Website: lowes
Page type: billing-address
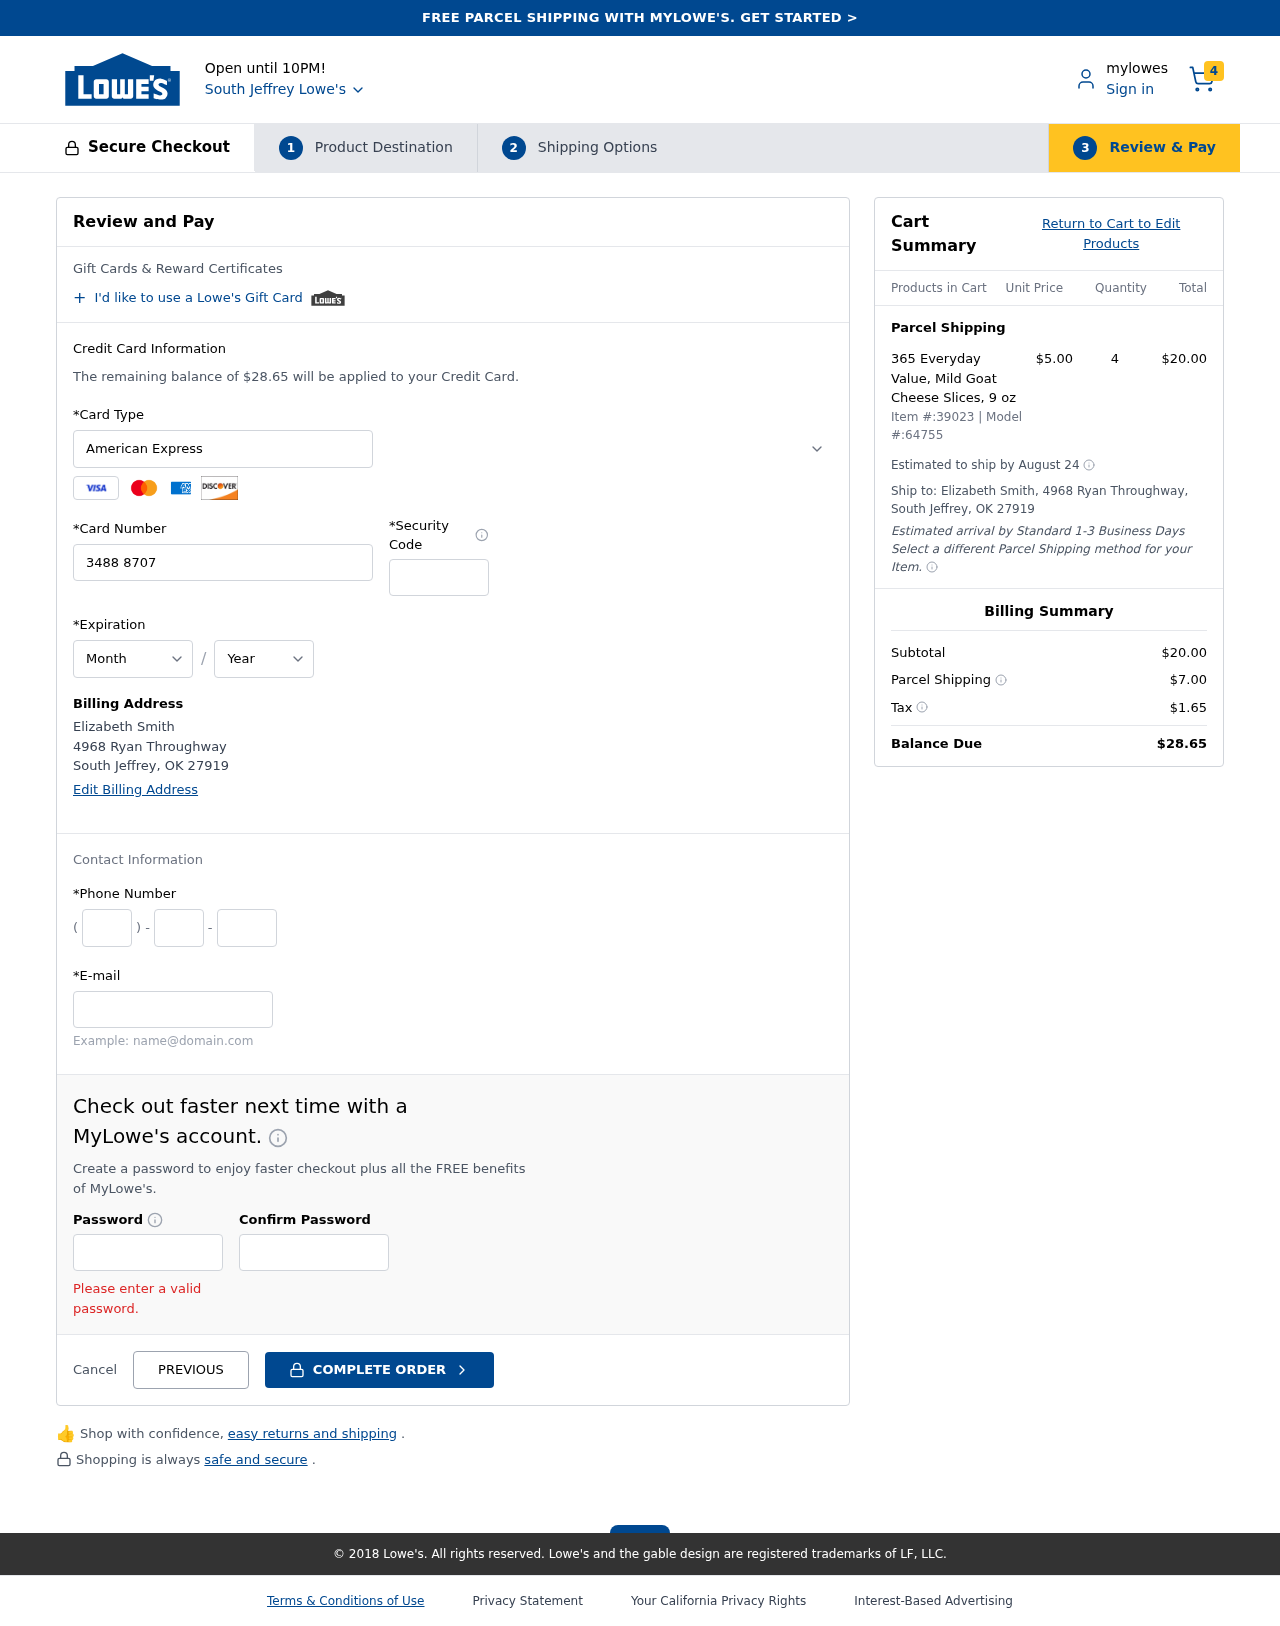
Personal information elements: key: PII_CARD_CVV
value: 1212
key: PII_CARD_EXPIRY_MONTH
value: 04
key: PII_CARD_EXPIRY_YEAR
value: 28
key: PII_CARD_NUMBER
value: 3488 8707 0439 360
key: PII_CARD_TYPE
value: American Express
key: PII_CITY
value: South Jeffrey
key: PII_CITY_STATE_ZIP
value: South Jeffrey, OK 27919
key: PII_EMAIL
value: esmith@yahoo.com
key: PII_FULLNAME
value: Elizabeth Smith
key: PII_PHONE_AREA
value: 775
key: PII_PHONE_PREFIX
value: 758
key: PII_PHONE_SUFFIX
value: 6650
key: PII_STREET
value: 4968 Ryan Throughway
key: PII_FULLNAME2
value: Elizabeth Smith
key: PII_STREET2
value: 4968 Ryan Throughway
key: PII_CITY_STATE_ZIP2
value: South Jeffrey, OK 27919
Product elements: key: PRODUCT1_NAME
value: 365 Everyday Value, Mild Goat Cheese Slices, 9 oz
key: PRODUCT1_PRICE
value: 5
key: PRODUCT1_QUANTITY
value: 4
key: PRODUCT_ITEM_NUMBER
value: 39023
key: PRODUCT_MODEL_NUMBER
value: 64755
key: PRODUCT1_LINE_TOTAL
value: $20.00
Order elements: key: ORDER_NUM_ITEMS
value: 4
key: ORDER_TOTAL
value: $28.65
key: ORDER_SHIPPING_DATE
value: August 24
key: ORDER_SUBTOTAL
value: $20.00
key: ORDER_SHIPPING_COST
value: $7.00
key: ORDER_TAX
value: $1.65